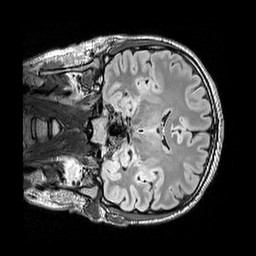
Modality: FLAIR
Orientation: coronal
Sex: male
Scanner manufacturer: siemens
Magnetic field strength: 3 T
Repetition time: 5 s
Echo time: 0.395 s